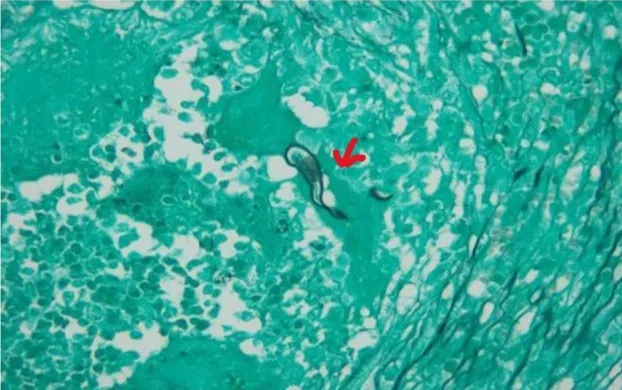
Grocott stain of the excised bowel. Basidiobolus hyphae (see red arrow). Typically thin-walled, septated hyphae, haphazardly branching, surrounded by eosinophilic material.
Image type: pathology (methenamine_silver)